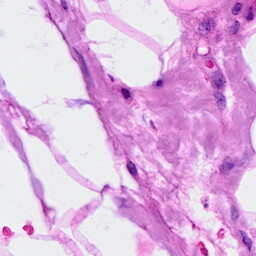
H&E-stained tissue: Breast